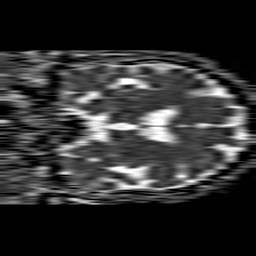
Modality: ADC
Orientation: coronal
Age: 78
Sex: male
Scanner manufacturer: philips
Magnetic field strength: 1.5 T
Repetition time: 4.6 s
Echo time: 0.08631 s